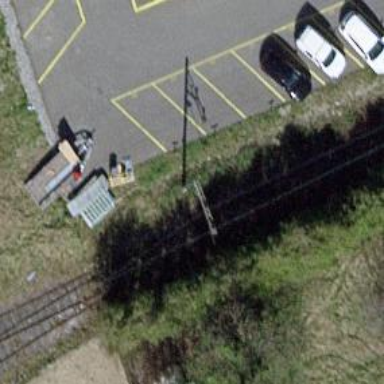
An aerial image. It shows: Single-track railway spur.